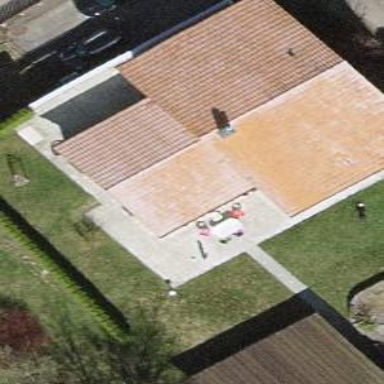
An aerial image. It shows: Gabled roof on residential building.